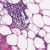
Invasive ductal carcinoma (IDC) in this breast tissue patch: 0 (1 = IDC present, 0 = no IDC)